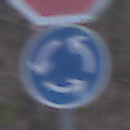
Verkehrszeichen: Kreisverkehr
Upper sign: Stop
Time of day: MorningAfternoon
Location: Outdoor (Nature)
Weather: Overcast
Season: Winter
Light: Natural